Question: I have a user class, which have a contactlist(friends). I want to add the possibility to add friends.
My database

In my code I have a 'addFriend' method, which call a 'checkUser' method. Here I check if the user exists so I can add him in the friend list. I am having difficulties implementing that, like how can I retrieve a variable from an anonymous class?
Here is my code.
'''
package com.android.pfe.other;
import android.support.annotation.Keep;
import android.util.Log;
import com.google.firebase.database.DataSnapshot;
import com.google.firebase.database.DatabaseError;
import com.google.firebase.database.DatabaseReference;
import com.google.firebase.database.FirebaseDatabase;
import com.google.firebase.database.IgnoreExtraProperties;
import com.google.firebase.database.Query;
import com.google.firebase.database.ValueEventListener;
import java.io.Serializable;
import java.util.Hashtable;
import java.util.List;
/**
* Created by SADA INFO on 13/04/2018.
*/
@IgnoreExtraProperties
@Keep
public class User implements Serializable {
private static final String TAG ="UserClass" ;
public String username;
public String email;
public Hashtable contact;
public String Uid;
public List article;
public DatabaseReference mDatabase;
public List<User> UserList;
public User uti;
public User() {
// Default constructor required for calls to DataSnapshot.getValue(com.android.pfe.other.User.class)
}
public User(String username, String email,String uid) {
this.username = username;
this.email = email;
this.contact=new Hashtable<String,Boolean>();
this.Uid=Uid;
}
public String getUsername() {
return username;
}
public void setUsername(String username) {
this.username = username;
}
public String getEmail() {
return email;
}
public void setEmail(String email) {
this.email = email;
}
public void addUser(String UserId, String name, String email) {
mDatabase = FirebaseDatabase.getInstance().getReference("User");
User user = new User(name, email,UserId);
mDatabase.child(UserId).setValue(user);
}
public void addFriend(String UserId, final String email)
{
mDatabase = FirebaseDatabase.getInstance().getReference("User");
DatabaseReference user = mDatabase.child(UserId);
final DatabaseReference friendlist = user.child("contact");
if(checkUser(email)==true)
friendlist.addValueEventListener(new ValueEventListener() {
@Override
public void onDataChange(DataSnapshot dataSnapshot) {
Hashtable list = dataSnapshot.getValue(Hashtable.class);
if(list.isEmpty())
{
friendlist.setValue(email);
}
}
@Override
public void onCancelled(DatabaseError databaseError) {
}
});
}
public boolean checkUser(String email){
Query query = FirebaseDatabase.getInstance().getReference("User").orderByChild("email").equalTo(email);
query.addListenerForSingleValueEvent(mValueEventListener);
if(uti==null)
{
return false;
}
return true;
}
ValueEventListener mValueEventListener=new ValueEventListener() {
@Override
public void onDataChange(DataSnapshot dataSnapshot) {
if(dataSnapshot.exists())
{
uti=dataSnapshot.getValue(User.class);
}
}
@Override
public void onCancelled(DatabaseError databaseError) {
Log.w(TAG, "loadUser:onCancelled", databaseError.toException());
}
};
}
'''
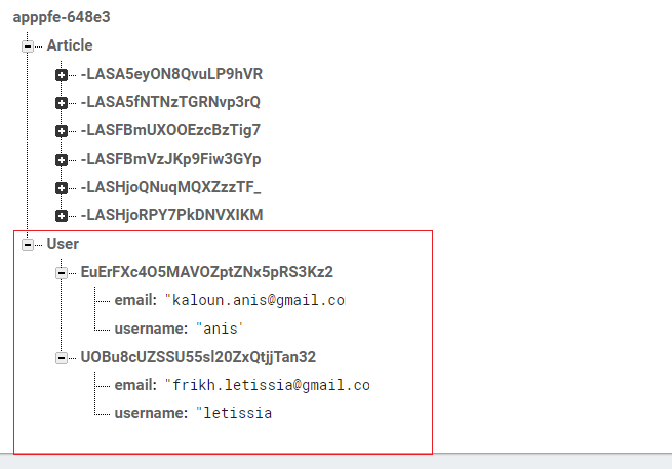
Answer: I would recommend that you define an interface say 'ICheckUserListener' with something like onSuccess(DataSnapshot dataSnapshot) and onError(Exception e) methods.
'''
public void checkUser(String email, ICheckUserListener listener)
//Since this method is independent of a specific User instance, it can be static which would require minor adjustments to prevent a memory-leak
{
ValueEventListener mValueEventListener = new ValueEventListener()
{
@Override
public void onDataChange(DataSnapshot dataSnapshot)
{
listener.success(dataSnapshot.exists() ? dataSnapshot : null);
}
@Override
public void onCancelled(DatabaseError databaseError)
{
Log.w(TAG, "loadUser:onCancelled", databaseError.toException());
listener.onError(databaseError.toException());
}
};
FirebaseDatabase
.getInstance()
.getReference("User")
.orderByChild("email") //This is redundant if email ids are unique
.equalTo(email)
.addListenerForSingleValueEvent(mValueEventListener);
}
'''
You can then implement 'ICheckUserListener' in your 'addFriend' method to handle the result.